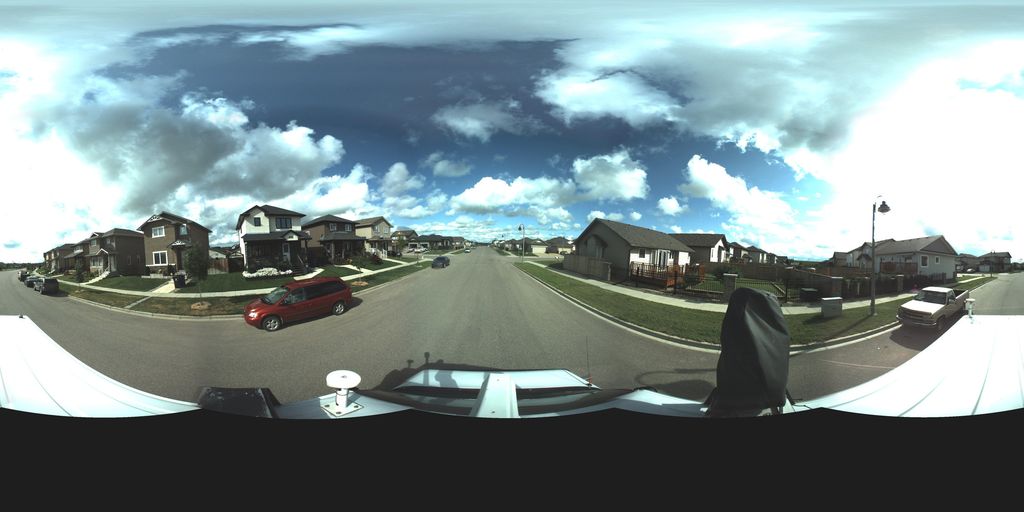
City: saskatoon